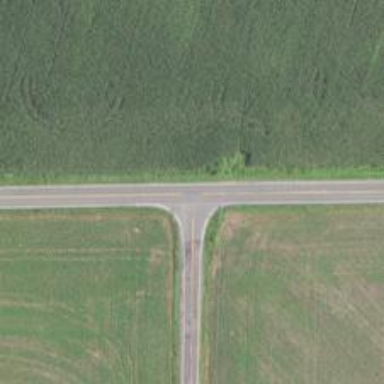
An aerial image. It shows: Tertiary road.